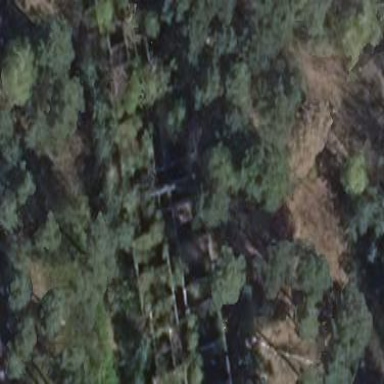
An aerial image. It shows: Mainly ruined historic ruins.